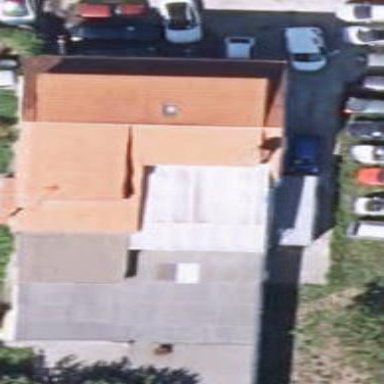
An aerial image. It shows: Building used as car repair shop.